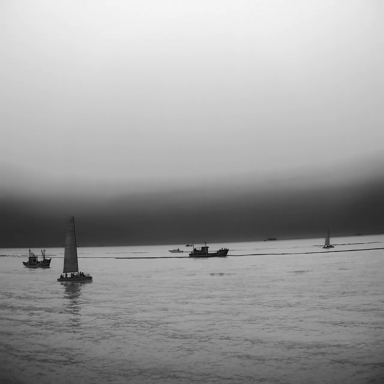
There are six objects shown in the infrared image, including five bulk_carriers, and a canoe.